Question: Eclipse will let you know if you started a server in Running or Debugging state. For example:

Is there a way to get this same information for locally executed programs (i.e., desktop application, not web server application)? I find often that I will be in the middle of testing my application and decide to set a breakpoint, but can't remember if I started via the Run or Debug icon. In this case, I normally kill it and start again (for sure this time in Debug mode). It would be useful to have this information available. Am I just missing it somewhere?
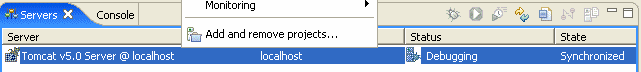
Answer: You can simply switch to the 'Debug' perpective. The running application will be available. Then look in the 'Debug' view : if you can expand using '+' your application and see running Threads, you are in debug mode. Otherwise, application is just 'running'.